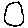
Label: circle